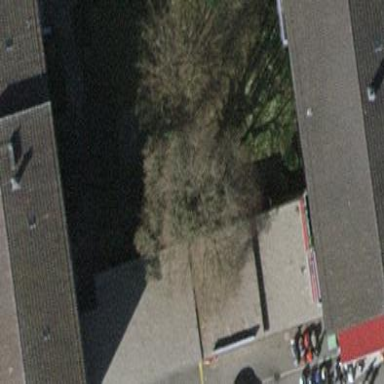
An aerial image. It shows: Retail building.